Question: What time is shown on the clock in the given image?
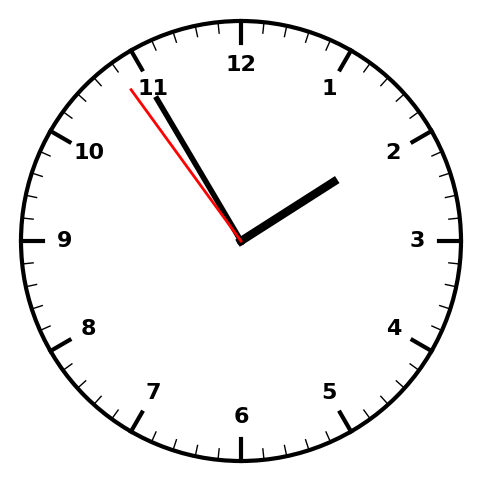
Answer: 01:54:54